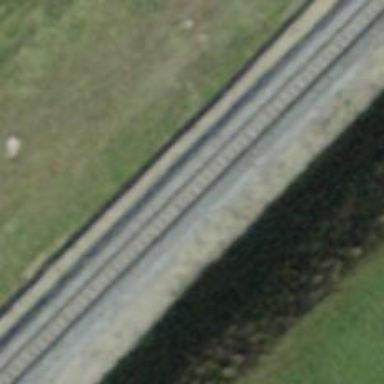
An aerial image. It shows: Narrow-gauge railway with electrified contact line.